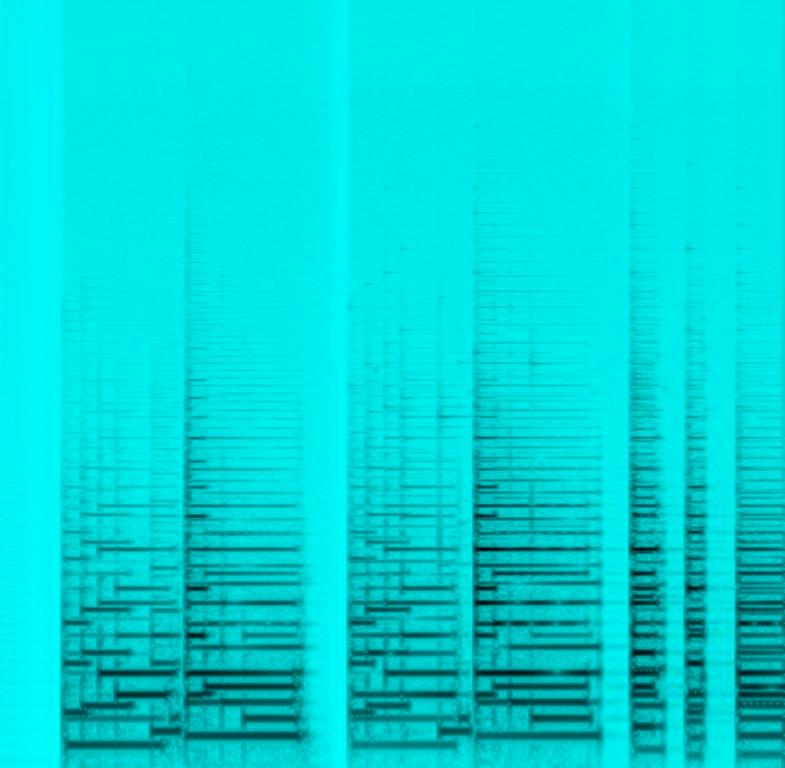
The song is an instrumental. The song is medium tempo with chord changes played on different keyboards to check subtle differences in tonality. The song track is a comparison video playing funk jazz accompaniment.